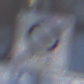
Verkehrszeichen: EndeEingeschraenktesHalteverbotZone
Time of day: MorningAfternoon
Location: Outdoor (Nature)
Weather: PartlyCloudy
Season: Winter
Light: Natural